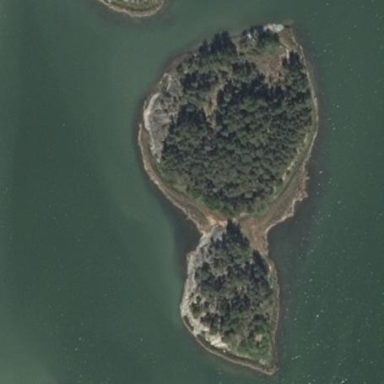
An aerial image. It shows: Islet along the natural coastline.